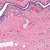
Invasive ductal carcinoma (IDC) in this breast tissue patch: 0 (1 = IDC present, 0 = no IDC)